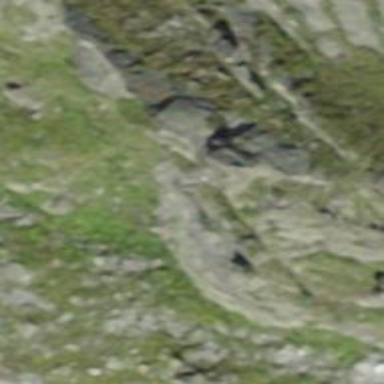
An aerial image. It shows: Natural cliff.